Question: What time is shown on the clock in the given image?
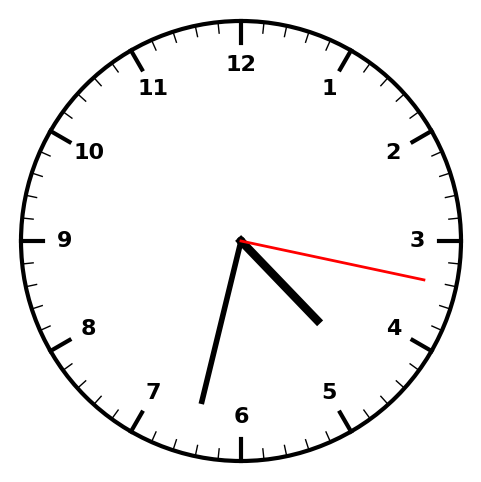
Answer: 04:32:17